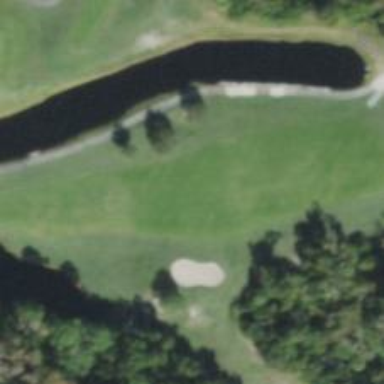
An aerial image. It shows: Golf hole.